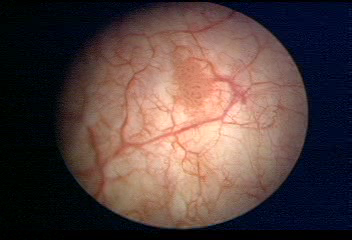
Modality: WLC
Class: Malignant
Subclass: LowGradePapillary
Lesion: L1
Stage: Ta
Morphology: Papillary
Bladder cancer association: Yes
Annotated structures: Tumor